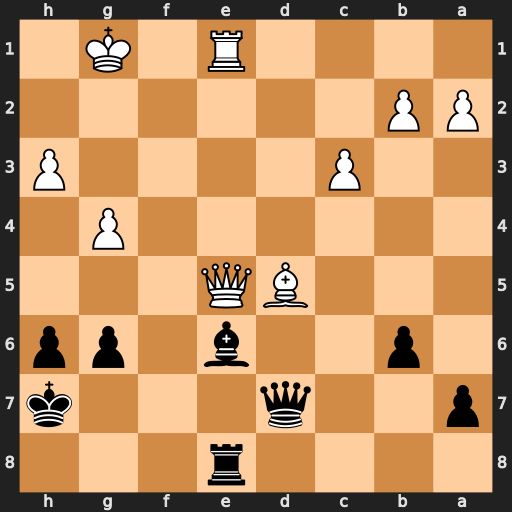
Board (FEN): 4r3/p2q3k/1p2b1pp/3BQ3/6P1/2P4P/PP6/4R1K1
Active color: b
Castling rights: -
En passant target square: -
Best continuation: Bf7 Qxe8 Bxe8